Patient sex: M
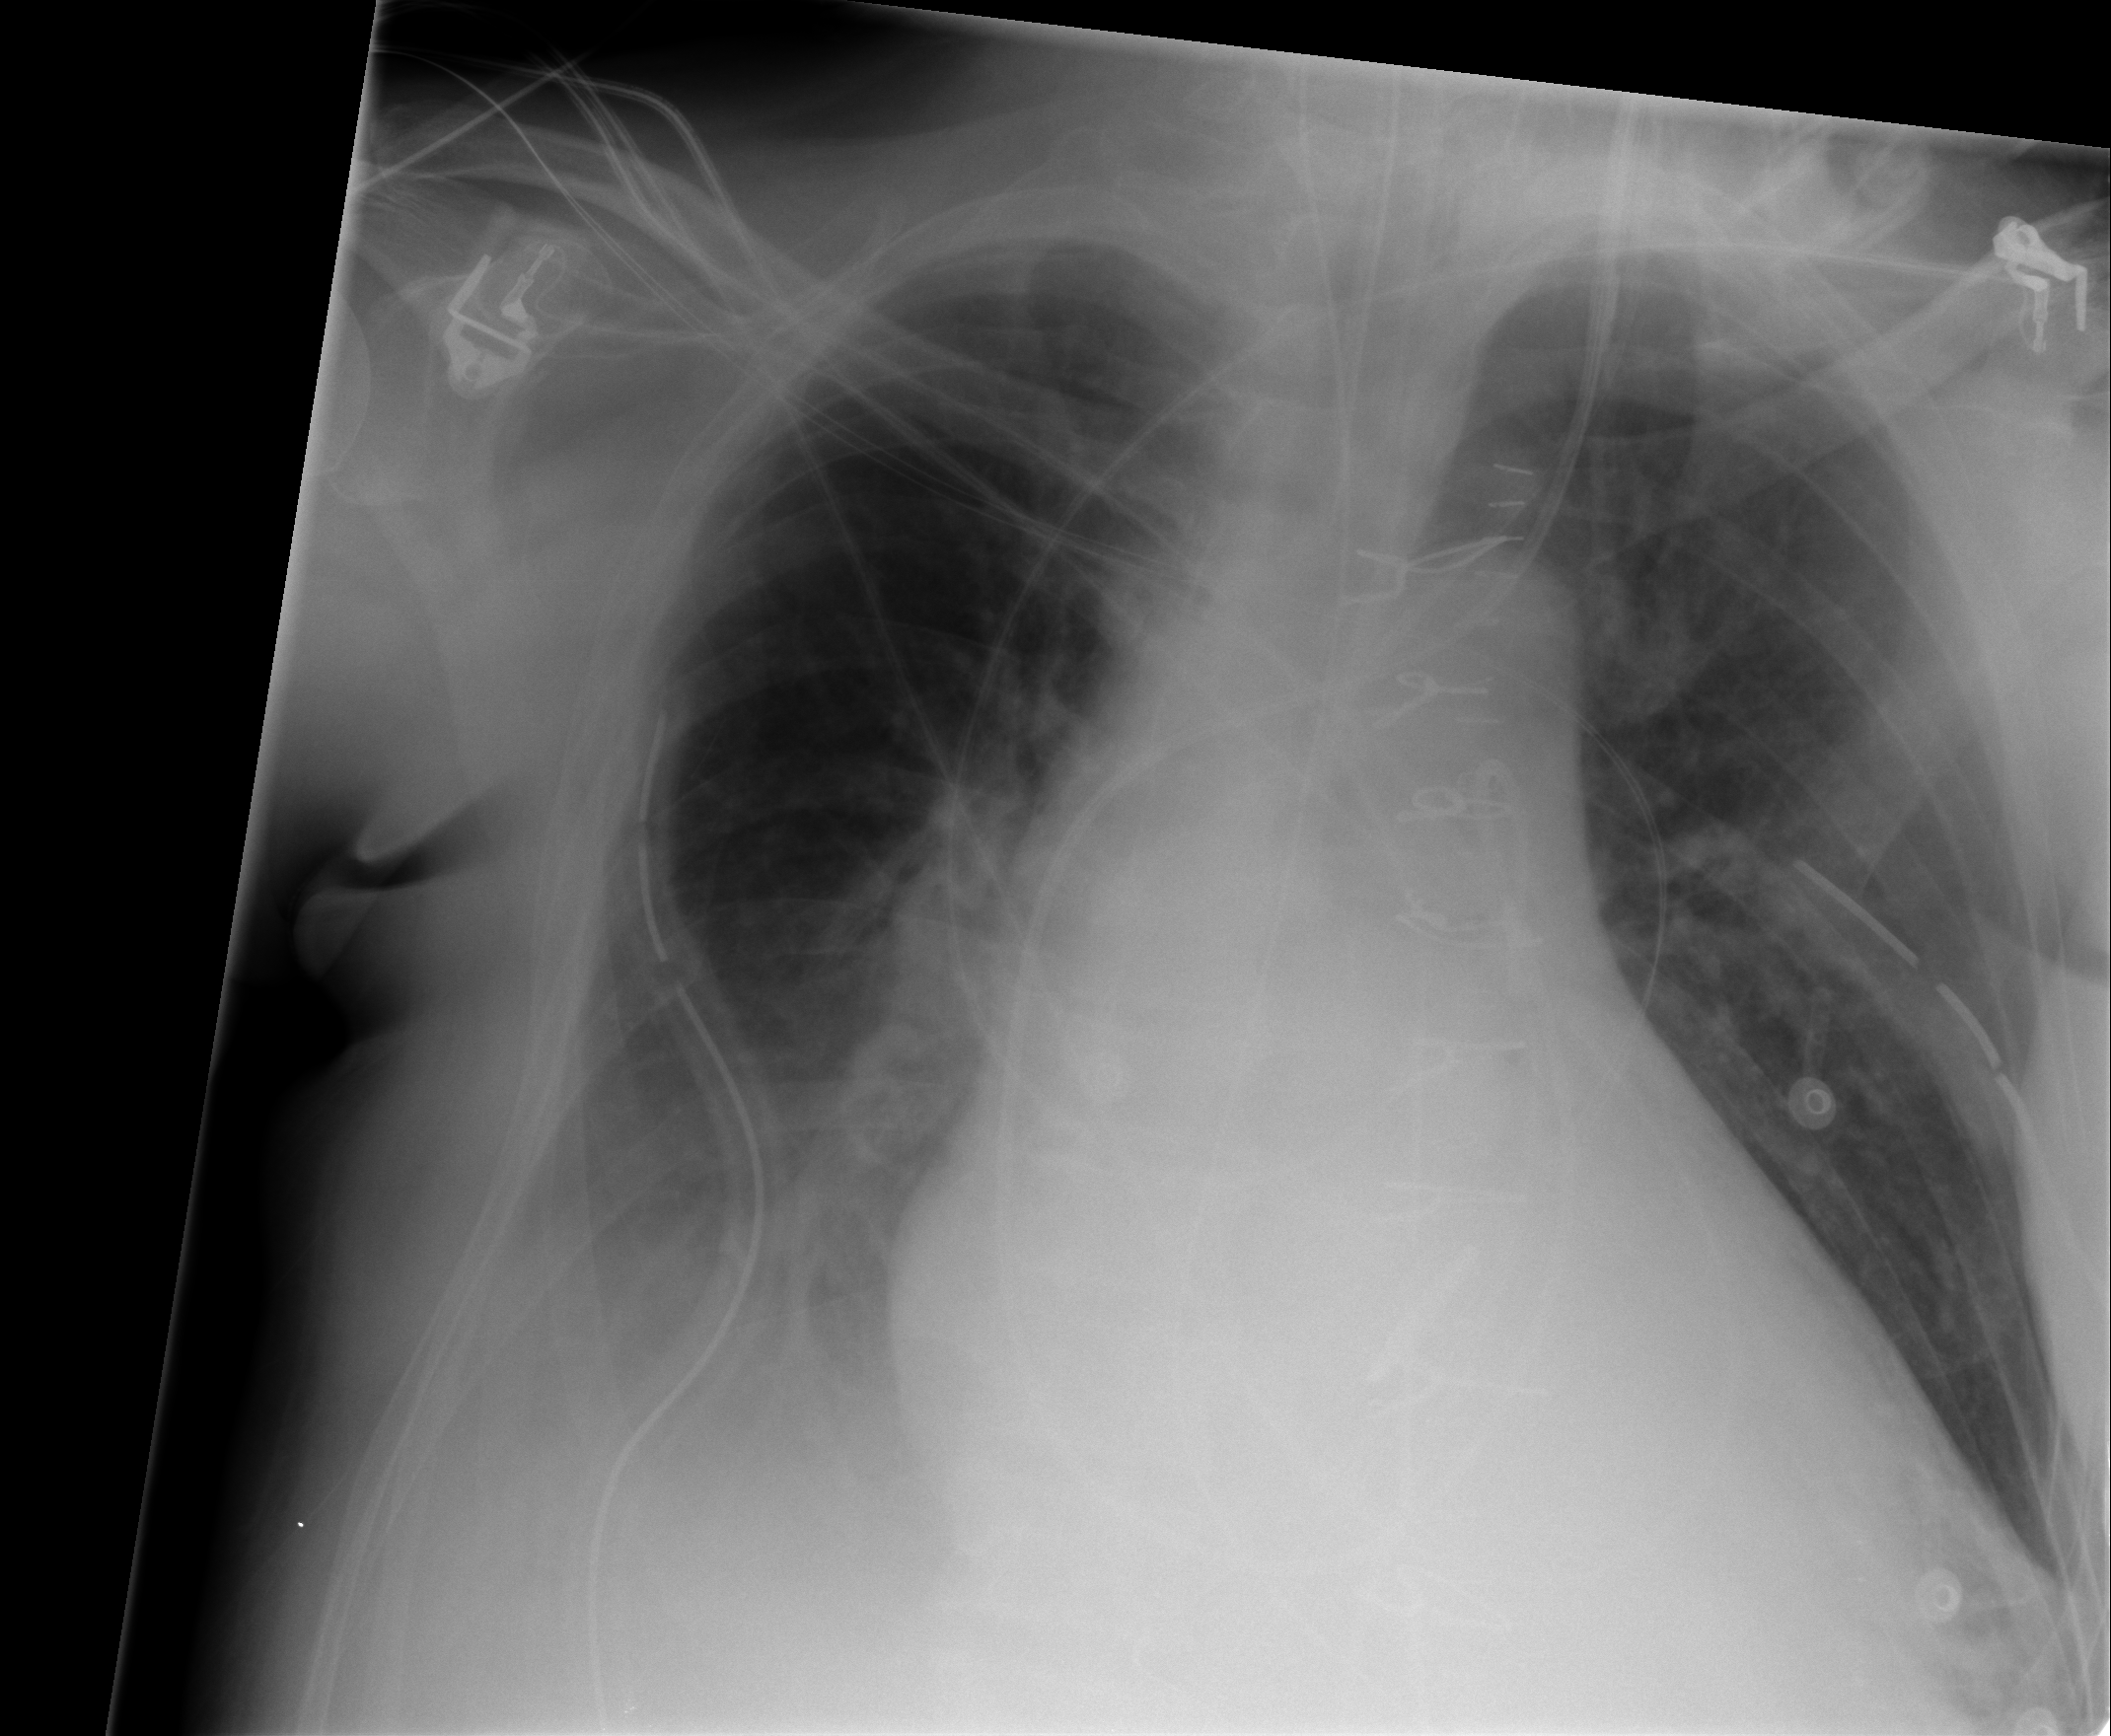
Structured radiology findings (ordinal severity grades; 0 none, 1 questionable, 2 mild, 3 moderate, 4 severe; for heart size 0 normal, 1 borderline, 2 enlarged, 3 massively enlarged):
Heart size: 2
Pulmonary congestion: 2
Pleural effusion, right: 2
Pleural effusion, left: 1
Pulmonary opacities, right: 0
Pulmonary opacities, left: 0
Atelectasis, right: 2
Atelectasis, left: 1